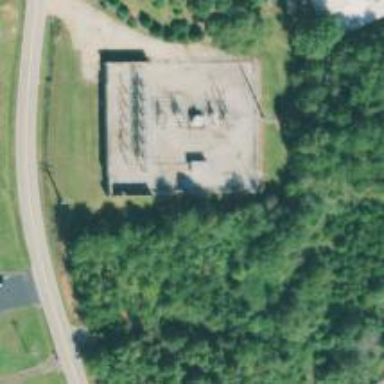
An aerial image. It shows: Distribution level power substation surrounded by wall.